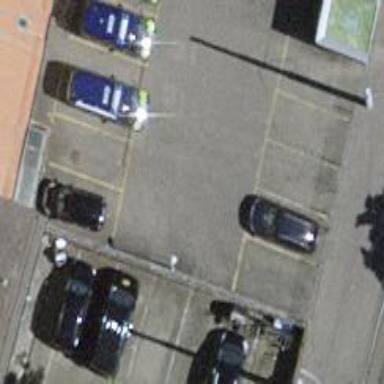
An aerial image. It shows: Parking area with surface.